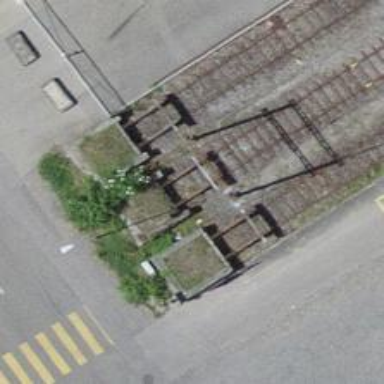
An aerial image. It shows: Railway buffer stop.